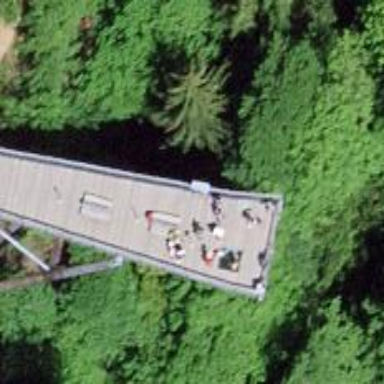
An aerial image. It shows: Footway bridge.